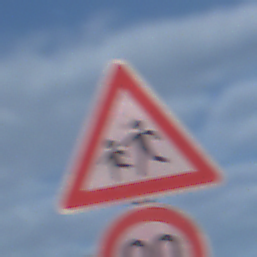
Verkehrszeichen: KinderRechts
Zusatzzeichen unten: Geschwindigkeit90
Umgebung: Outdoor, Nature
Tageszeit: Night
Wetter: PartlyCloudy
Licht: Natural
Jahreszeit: NotSpecified
Kontrast: HighContrast